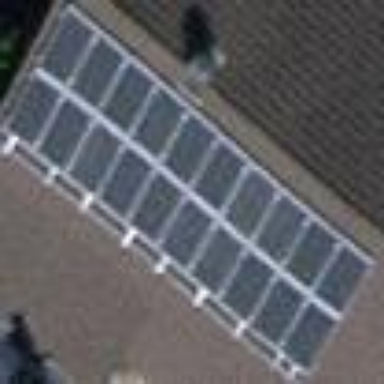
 consisting of solar photovoltaic panels."